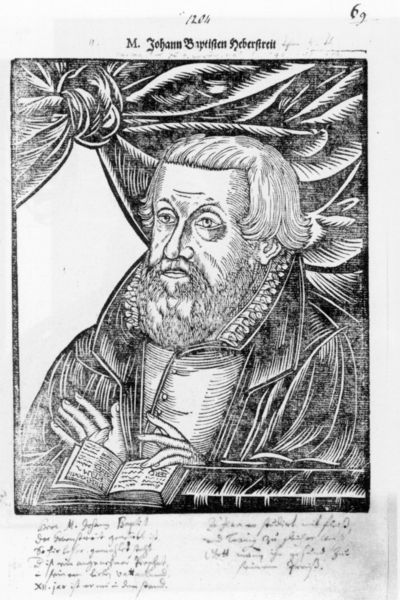
Titel: Bildnis des Johann Baptist Heberstreit
Künstler: Hans d.Ä. Schultes
Institution: (Seriendruck)
Schlagwörter: mann, finger, frisur, grau, haar, hintergrund, mund, nase, ohr, profil, schwarz, stirn, tisch, vordergrund, weiss, zeichnung, blick, bart, hemd, jacke, augen, falten, gesicht, johannes, knoten, kragen, rahmen, spitze, vollbart, bildnis, hände, portrait, porträt, vorhang, brüstung, auge, haare, mantel, stoff, augenbrauen, brustbild, locken, renaissance, holzschnitt, schrift, papier, grafik, spalten, bank, rand, dick, gardine, büste, lesen, faltenwurf, glatt, knöpfe, weste, tischkante, offen, buch, druck, druckgraphik, radierung, stich, titel, text, soldat, überschrift, kittel, stehkragen, krause, talar, seiten, singen, wams, heiliger, zeilen, johann, handschrift, schreibschrift, latein, reformation, seriendruck, haarschnitt, zeich ung, schwarzweß, m., 69